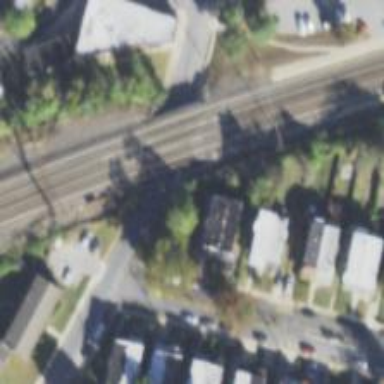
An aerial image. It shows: Bridge with electrified railway tracks featuring contact line.